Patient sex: M
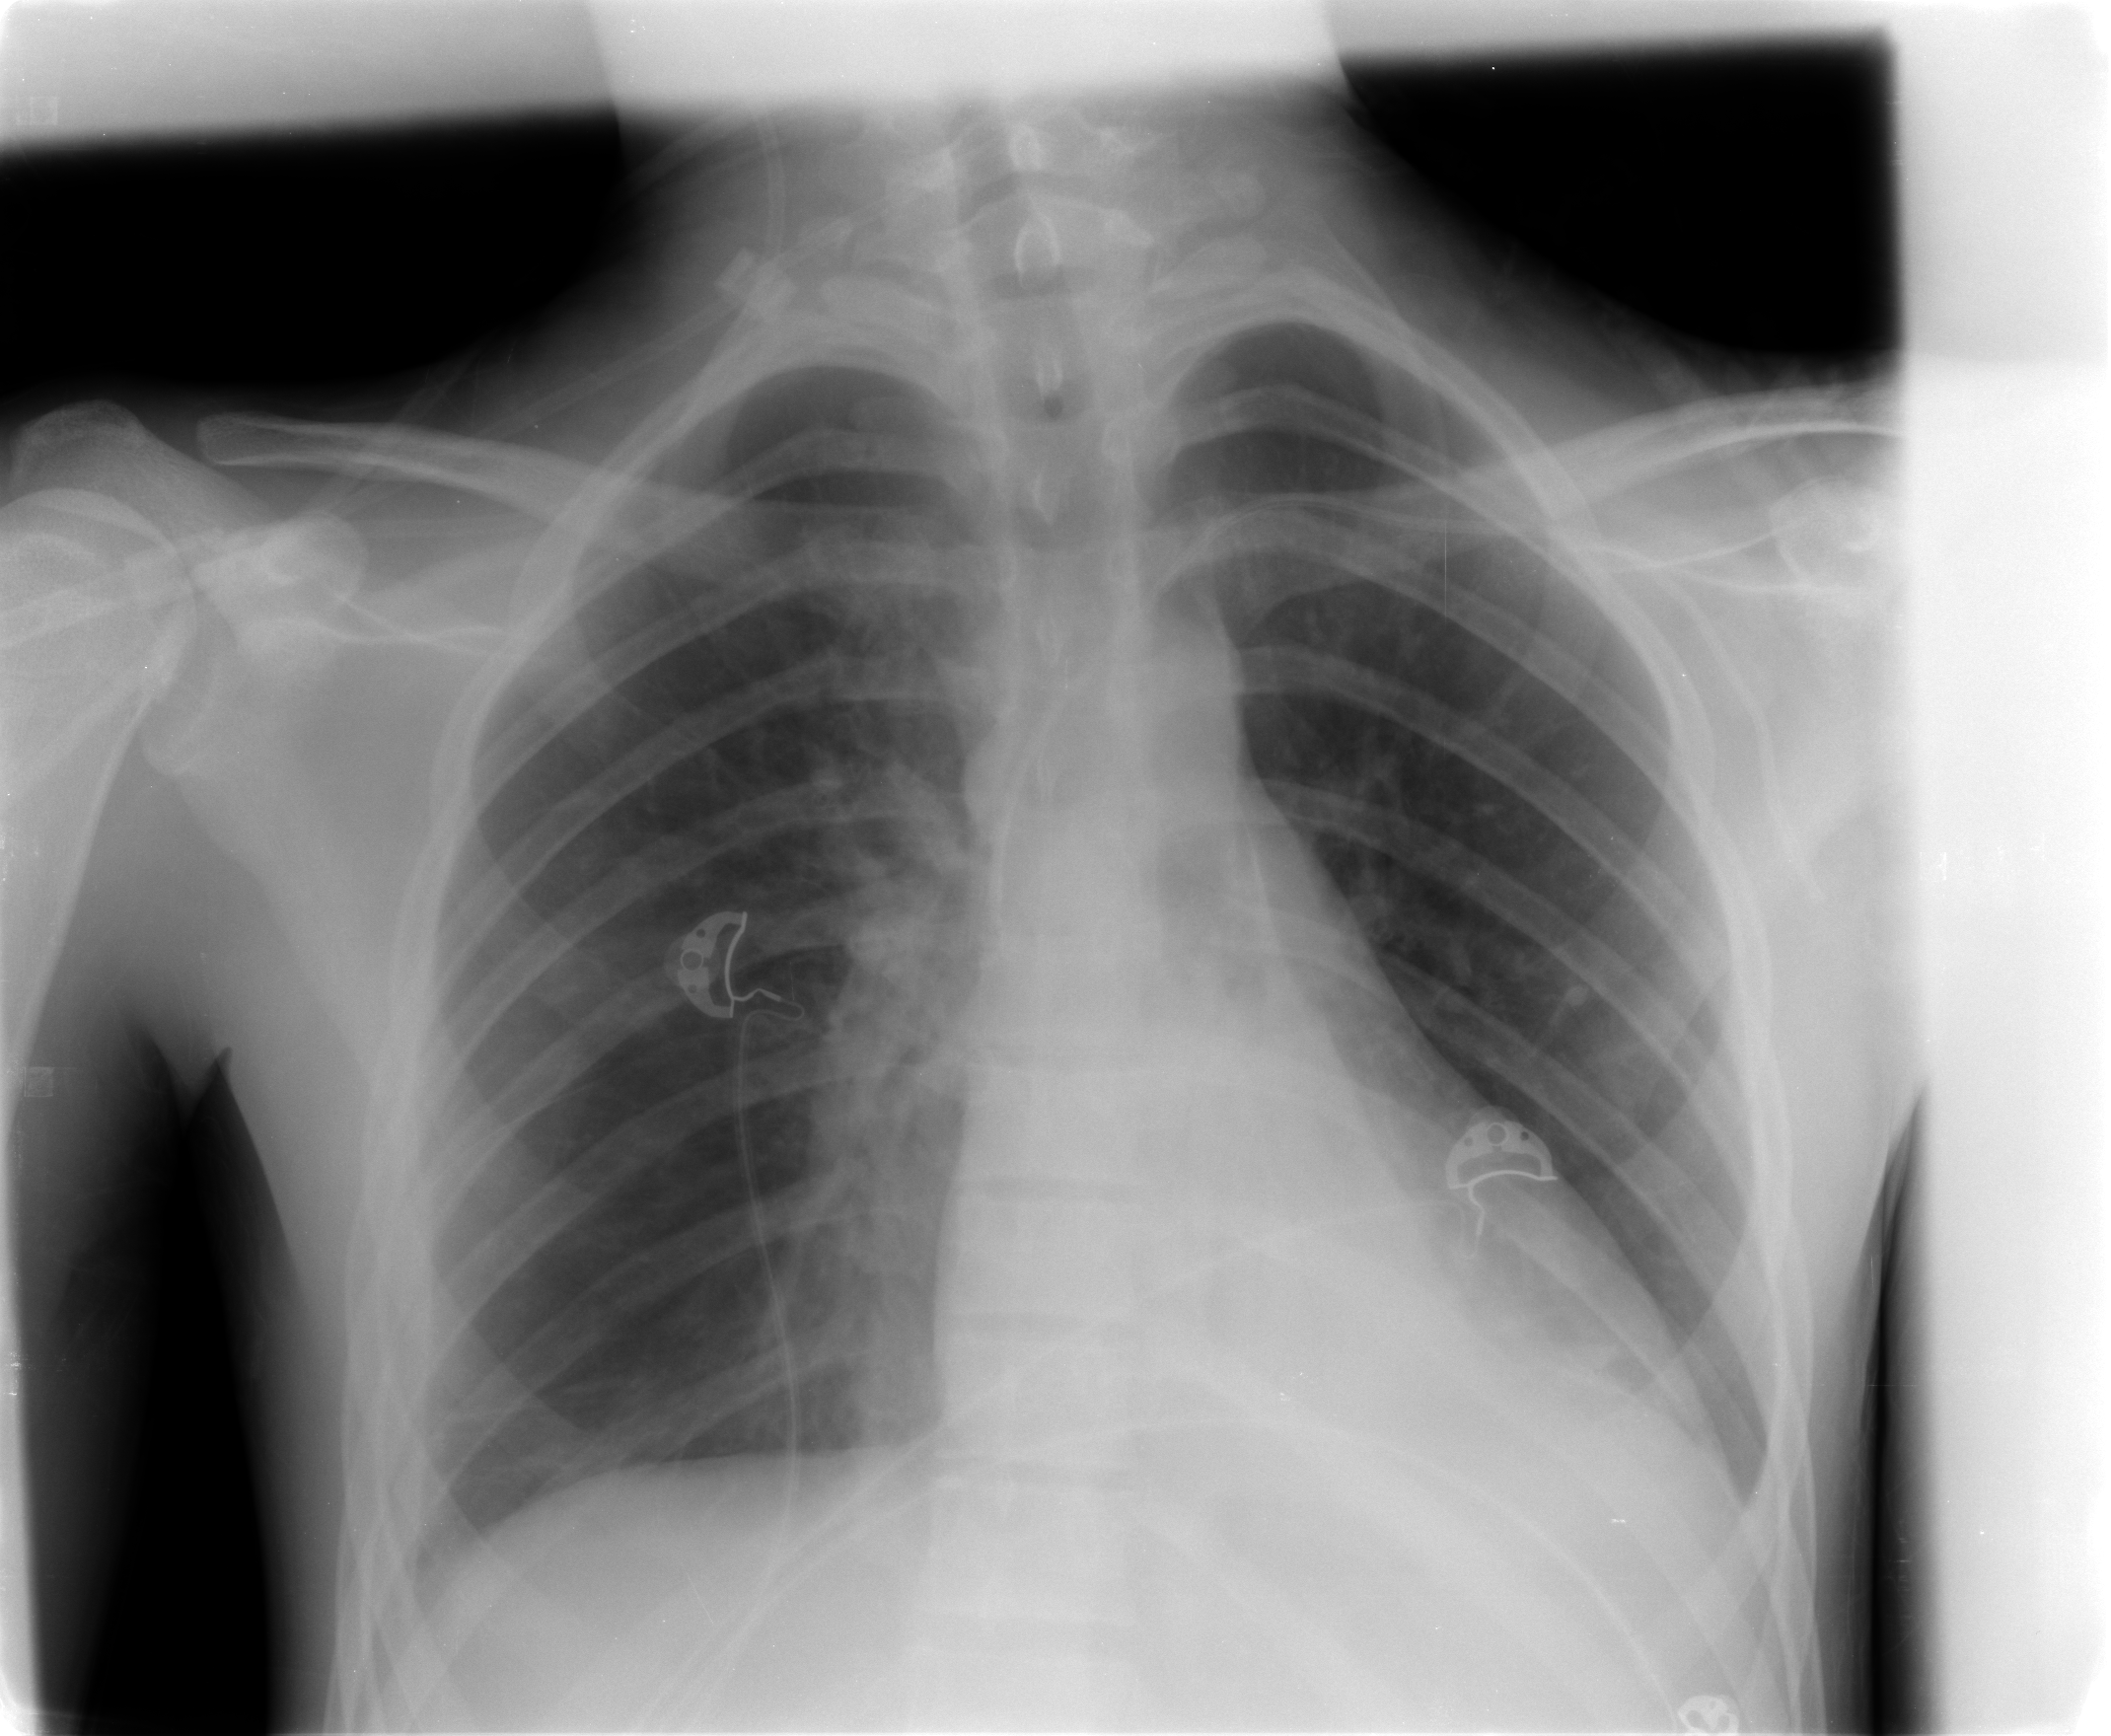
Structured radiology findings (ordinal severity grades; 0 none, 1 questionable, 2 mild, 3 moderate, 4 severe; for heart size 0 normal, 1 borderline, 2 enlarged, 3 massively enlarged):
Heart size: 0
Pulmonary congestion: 0
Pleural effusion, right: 0
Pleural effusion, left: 0
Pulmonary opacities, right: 0
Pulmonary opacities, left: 0
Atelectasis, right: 2
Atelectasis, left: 0